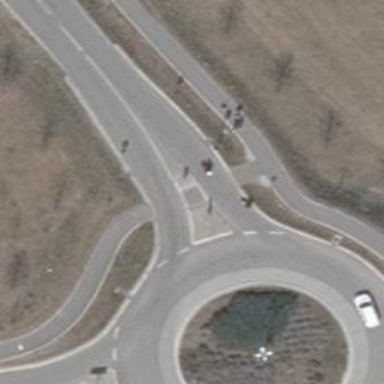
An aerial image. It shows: Uncontrolled road crossing with pedestrian island.